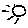
Label: sun